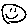
Label: smiley face